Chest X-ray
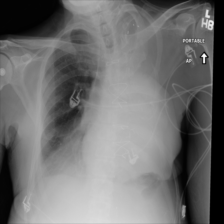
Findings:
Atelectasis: positive
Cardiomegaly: negative
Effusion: positive
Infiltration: negative
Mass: negative
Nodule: negative
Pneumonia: negative
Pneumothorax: negative
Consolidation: positive
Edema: negative
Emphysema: negative
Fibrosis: negative
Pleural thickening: negative
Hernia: negative